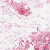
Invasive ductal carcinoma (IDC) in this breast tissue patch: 0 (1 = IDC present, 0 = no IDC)